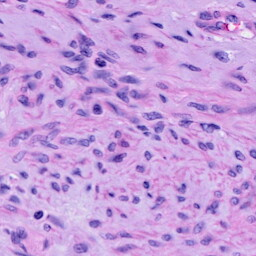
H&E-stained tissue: Cervix